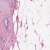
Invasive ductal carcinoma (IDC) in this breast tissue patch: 0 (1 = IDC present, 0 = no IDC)